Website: apple
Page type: orders-overview
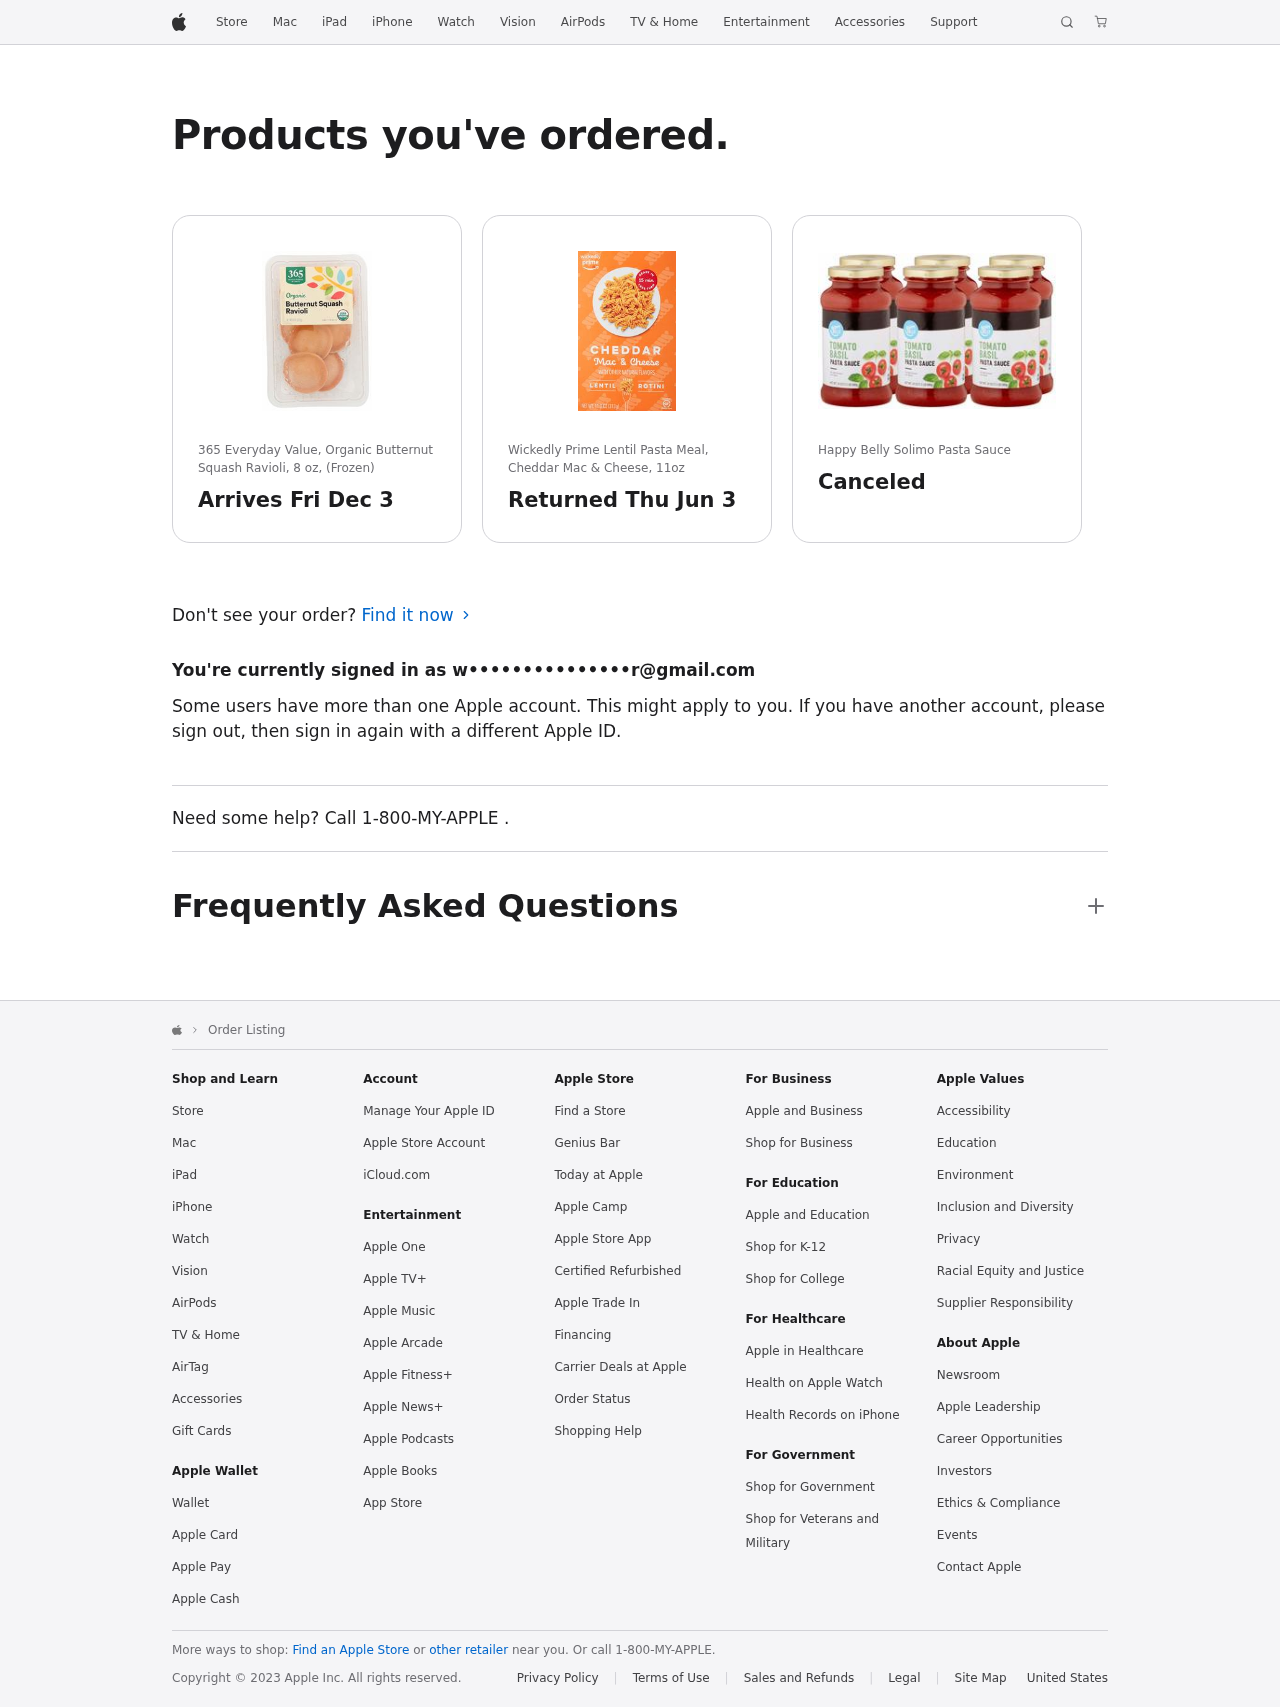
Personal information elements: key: PII_EMAIL
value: w•••••••••••••••r@gmail.com
Product elements: key: PRODUCT1_NAME
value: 365 Everyday Value, Organic Butternut Squash Ravioli, 8 oz, (Frozen)
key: PRODUCT2_NAME
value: Wickedly Prime Lentil Pasta Meal, Cheddar Mac & Cheese, 11oz
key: PRODUCT3_NAME
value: Happy Belly Solimo Pasta Sauce
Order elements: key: ORDER_DELIVERY_DATE
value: Fri Dec 3
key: ORDER_RETURN_BY_DATE
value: Thu Jun 3